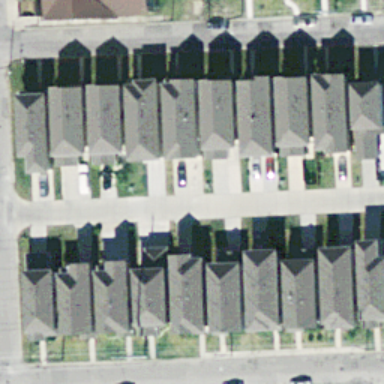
This is a dense residential area .